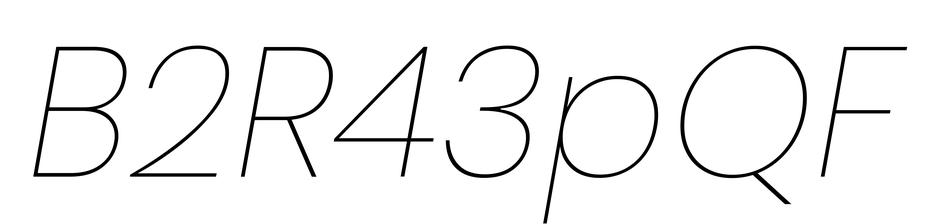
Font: Poppins-ThinItalic